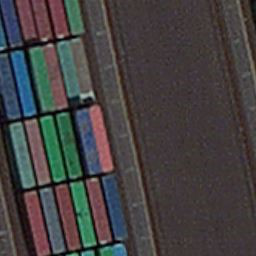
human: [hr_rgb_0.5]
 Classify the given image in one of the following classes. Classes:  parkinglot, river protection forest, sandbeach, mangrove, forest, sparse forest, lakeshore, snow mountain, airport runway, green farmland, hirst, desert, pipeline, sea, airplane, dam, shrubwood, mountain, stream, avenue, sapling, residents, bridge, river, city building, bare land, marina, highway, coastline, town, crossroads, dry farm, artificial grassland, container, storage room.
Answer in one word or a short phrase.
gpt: container